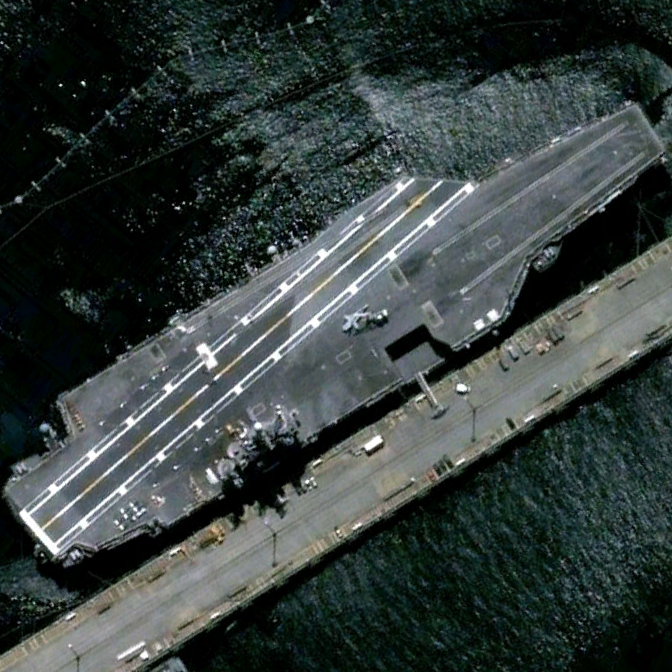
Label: Nimitz-class_aircraft_carrier